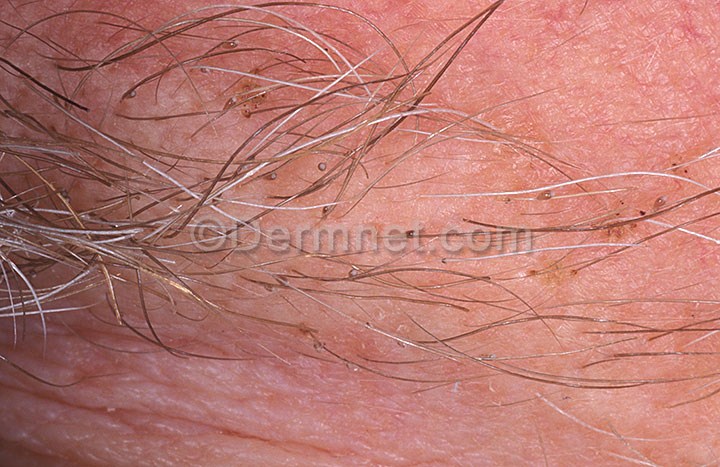
Disease: Scabies Lyme Disease and other Infestations and Bites